Aerial crown-view tile of a tropical tree (Barro Colorado Island, Panama), acquired 20250512:
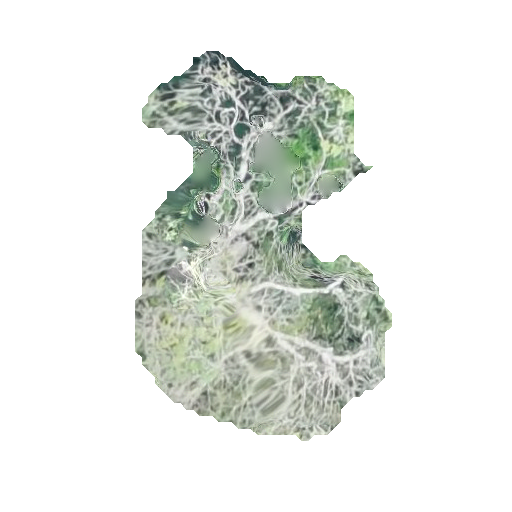
Species: Tabebuia rosea
GBIF accepted scientific name: Tabebuia rosea
Crown area: 101.404 m²